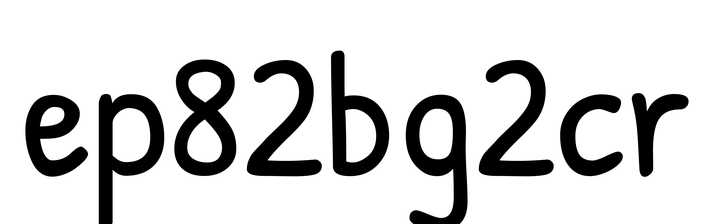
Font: PatrickHand-Regular